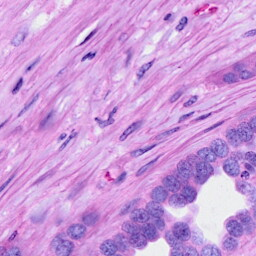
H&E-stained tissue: Ovarian